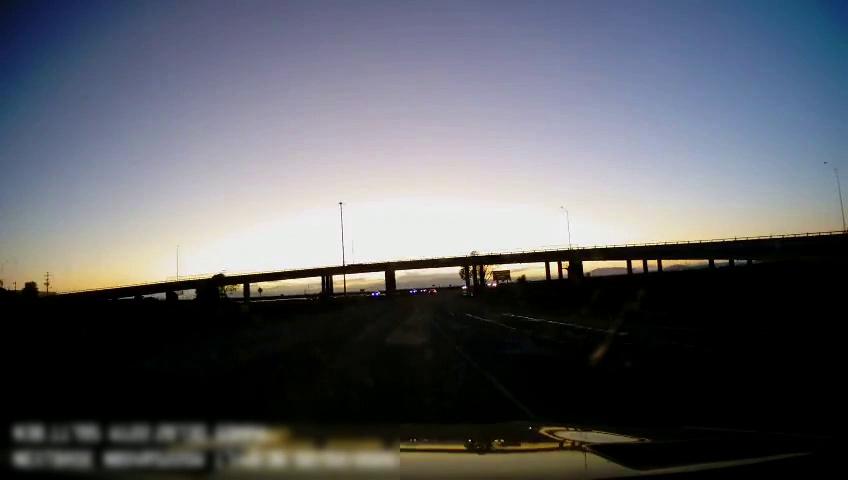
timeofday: Dusk/Dawn/Twilight
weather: Sunny
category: Drivable Space
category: Lanes | Current Lane
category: Lanes | Alternate Lane
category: Lanes | Alternate Lane